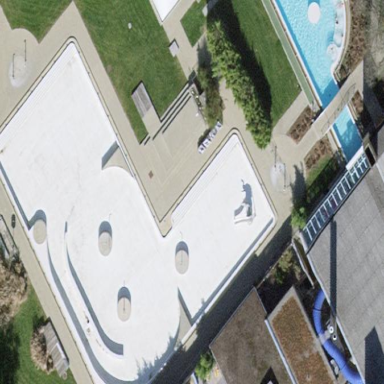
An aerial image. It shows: Swimming pool located in leisure land.